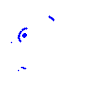
Particle: proton